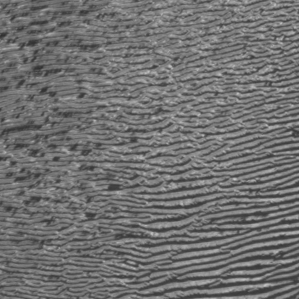
Label: frost